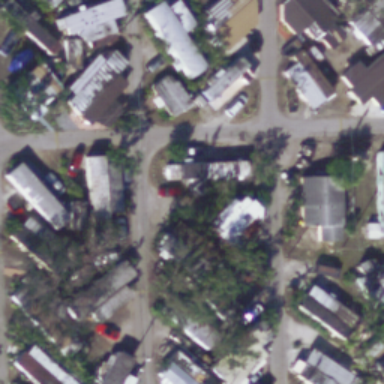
Many mobile homes are arranged haphazardly in the mobile home park .